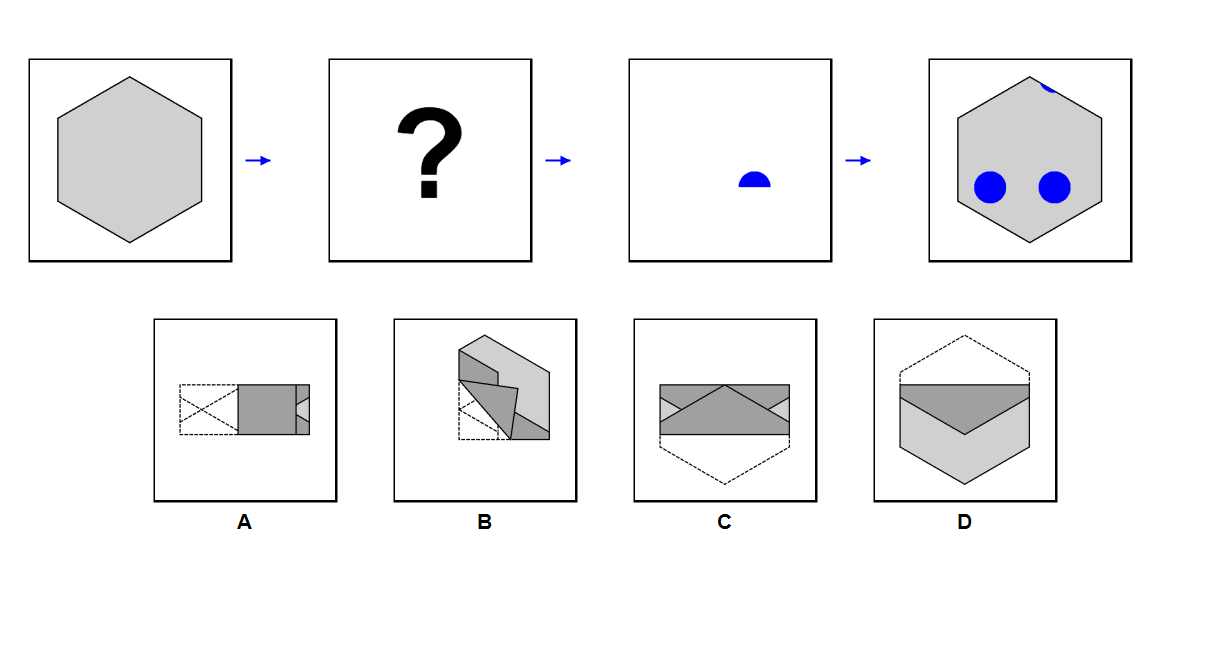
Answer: B